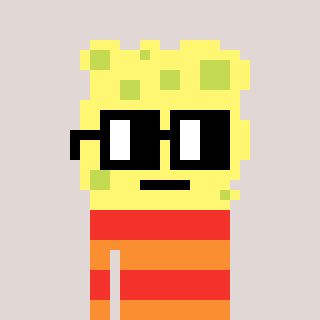
a pixel art character with square black glasses, a sponge-shaped head and a orange-colored body on a warm background